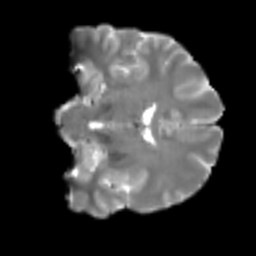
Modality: T2w
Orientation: coronal
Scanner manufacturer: siemens
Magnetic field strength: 3 T
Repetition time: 4 s
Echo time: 0.0594 s